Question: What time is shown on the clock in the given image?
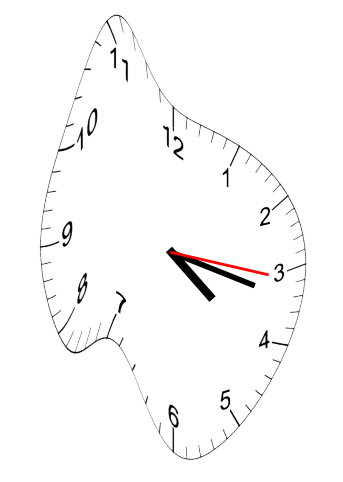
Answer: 04:17:16